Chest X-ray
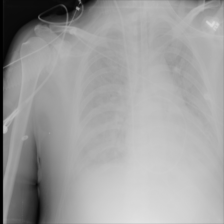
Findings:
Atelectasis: negative
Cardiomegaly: negative
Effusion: positive
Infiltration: negative
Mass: negative
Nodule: negative
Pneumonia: negative
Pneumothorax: negative
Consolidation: negative
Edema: negative
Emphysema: negative
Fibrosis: negative
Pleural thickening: negative
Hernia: negative